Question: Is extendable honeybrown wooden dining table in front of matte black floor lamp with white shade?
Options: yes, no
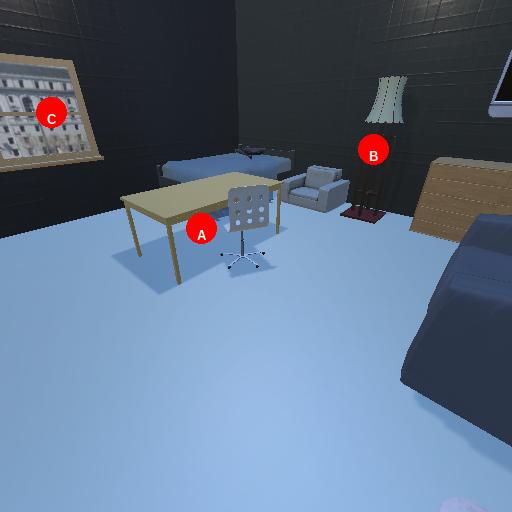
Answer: yes